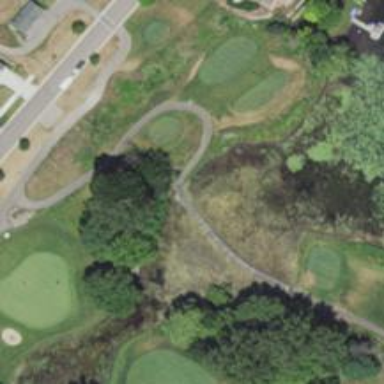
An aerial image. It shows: Service road with bridge used as golf cart path.